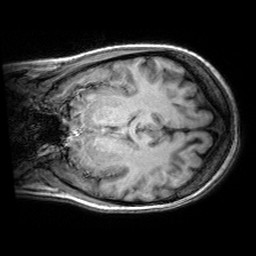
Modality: T1w
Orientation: coronal
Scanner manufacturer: siemens
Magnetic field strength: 3 T
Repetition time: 2.53 s
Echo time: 0.00299 s